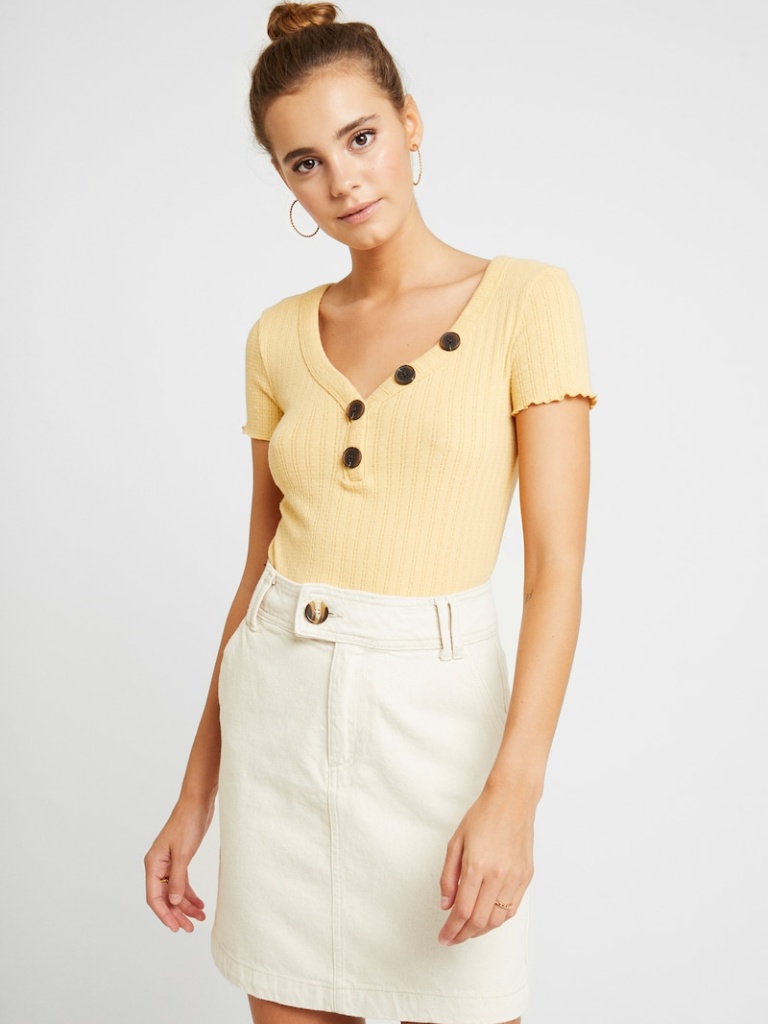
knit tight short sleeve hip length Fully Tucked in v-neck t-shirt